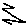
Label: zigzag